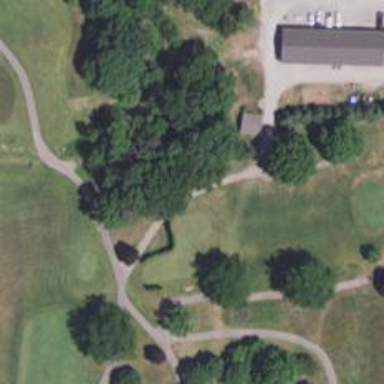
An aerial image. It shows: Path used for both walking and golf.